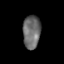
Tissue: skin
Cell type: Epithelial cells
Senescence score: 0.2809
Nuclear area (px): 573
Mean DAPI intensity: 106.063